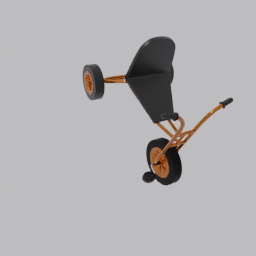
Label: mechanical